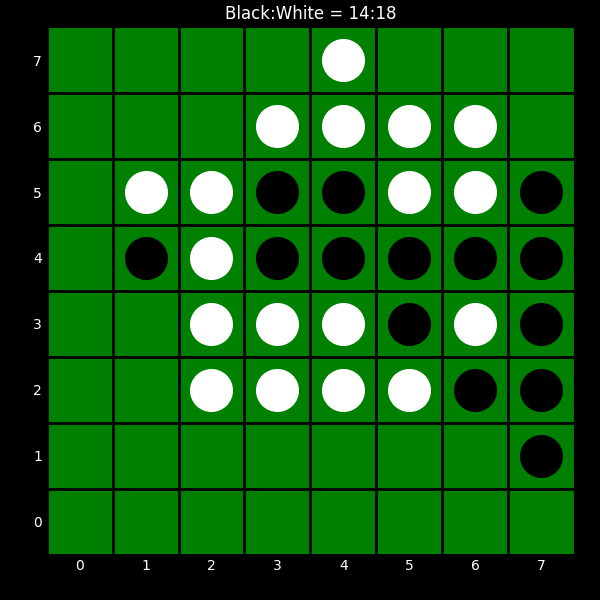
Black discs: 14
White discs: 18